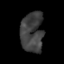
Tissue: lung
Cell type: T cells
Senescence score: 0.199
Nuclear area (px): 882
Mean DAPI intensity: 63.762